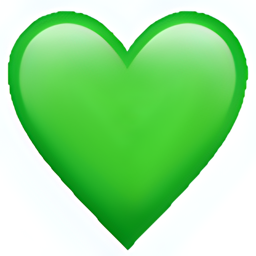
Name: green heart
Emoji: 💚
Group: Smileys & Emotion
Sub-group: emotion